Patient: sex F, age 83
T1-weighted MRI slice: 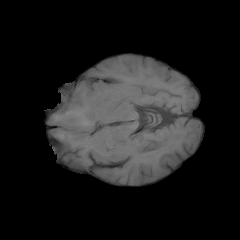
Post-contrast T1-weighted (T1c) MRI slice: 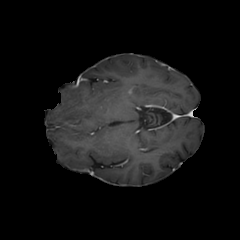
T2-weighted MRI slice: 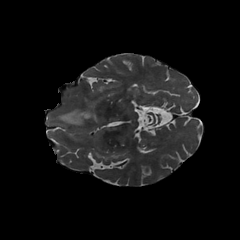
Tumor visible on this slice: yes
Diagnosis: Glioblastoma, IDH-wildtype
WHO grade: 4